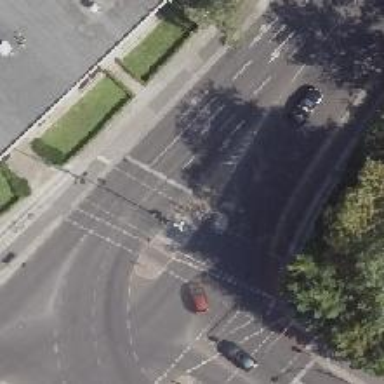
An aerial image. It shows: Crossing with traffic signals.